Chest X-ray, PA view. Patient: 32 years old, sex M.
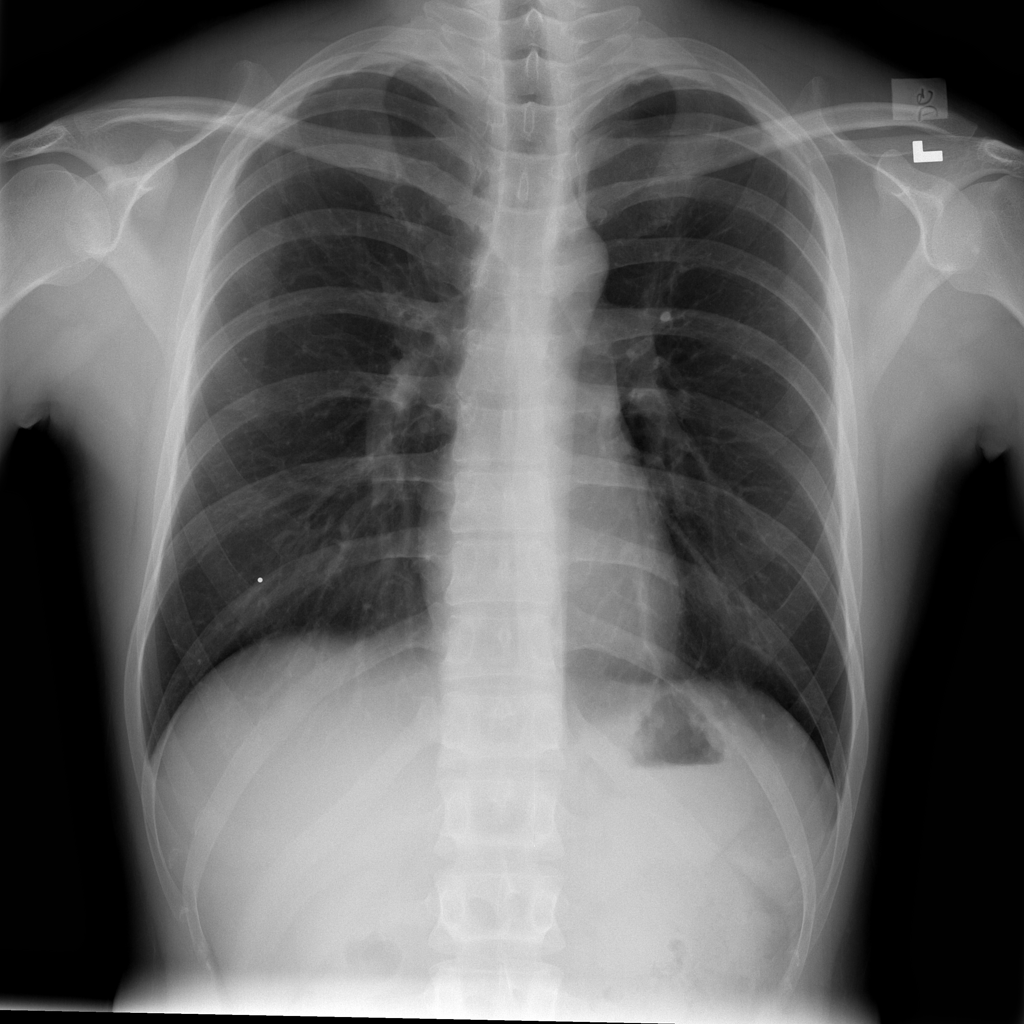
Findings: No Finding